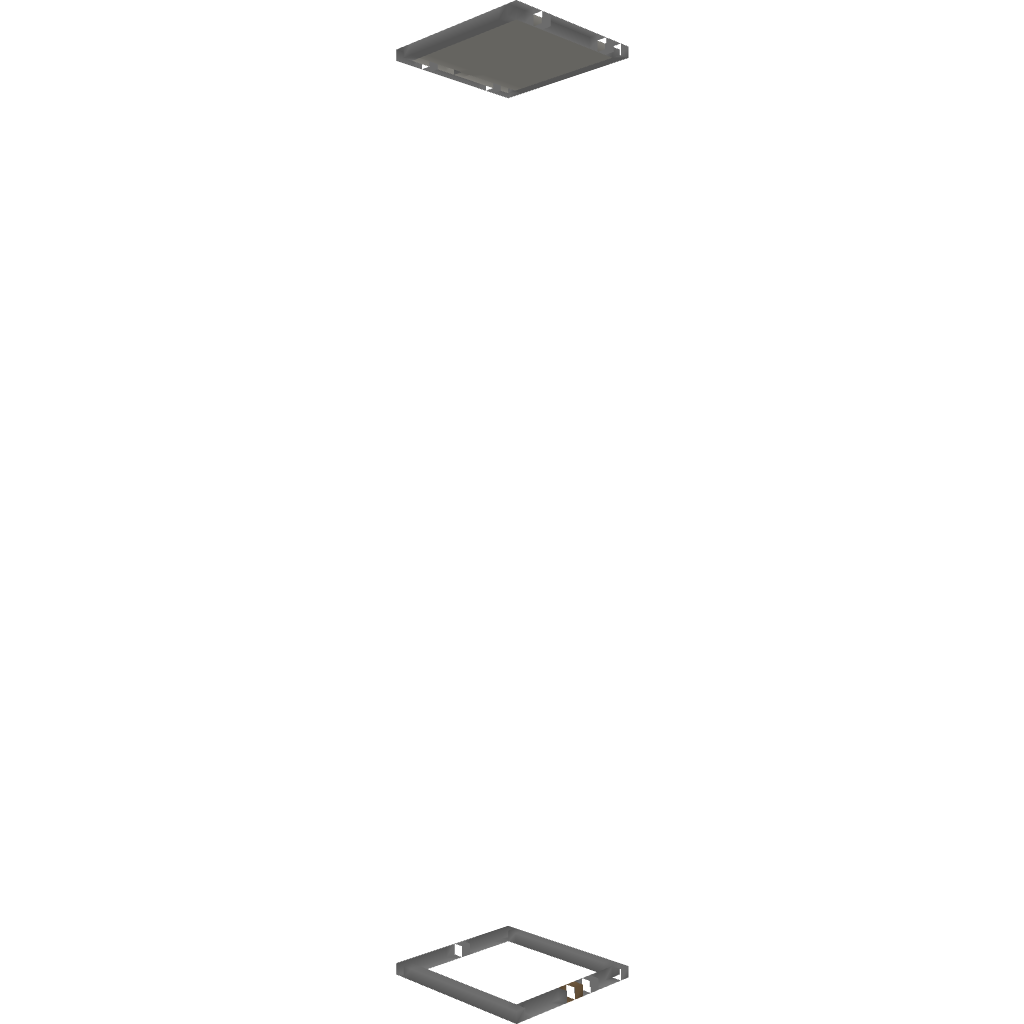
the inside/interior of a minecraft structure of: Glostone tower